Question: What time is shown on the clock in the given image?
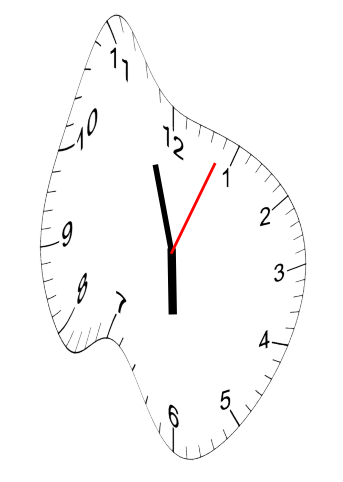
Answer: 05:57:04